高二 · 代数
下列函数中, 图象的一部分是如图 1-5-3 的是( )

图 1-5-3
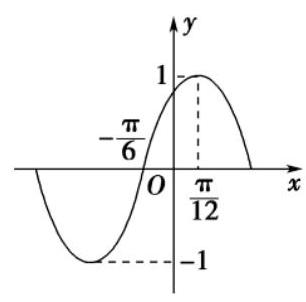
A. $y=\sin \left(x+\frac{\pi}{6}\right)$
B. $y=\sin \left(2 x-\frac{\pi}{6}\right)$
C. $y=\cos \left(4 x-\frac{\pi}{3}\right)$
D. $y=\cos \left(2 x-\frac{\pi}{6}\right)$
答案: D
解析: 由图象知, $\frac{1}{4} T=\frac{\pi}{12}-\left(-\frac{\pi}{6}\right)=\frac{\pi}{4}, \therefore T=\pi=\frac{2 \pi}{\omega}, \therefore \omega=2$, 把 $y=\cos 2 x$ 的图象向右平移 $\frac{\pi}{12}$ 个单位即得所给图象,

$\therefore$ 所求函数为 $y=\cos 2\left(x-\frac{\pi}{12}\right)=\cos \left(2 x-\frac{\pi}{6}\right)$.

【答案】D